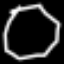
Label: octagon